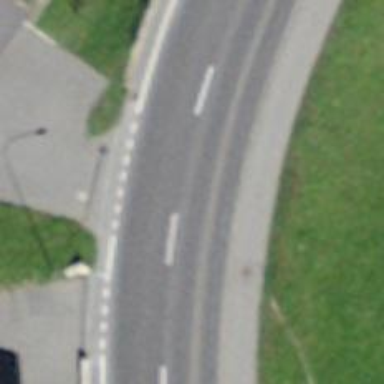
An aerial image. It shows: Secondary road with shared cycle lane on the left side. The road surface is asphalt.